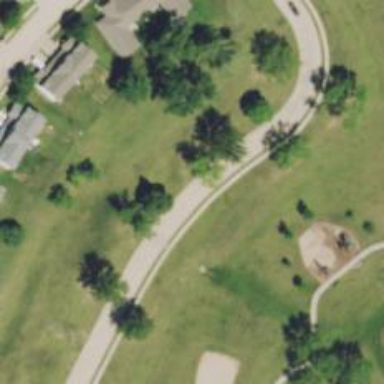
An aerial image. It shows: Residential road.